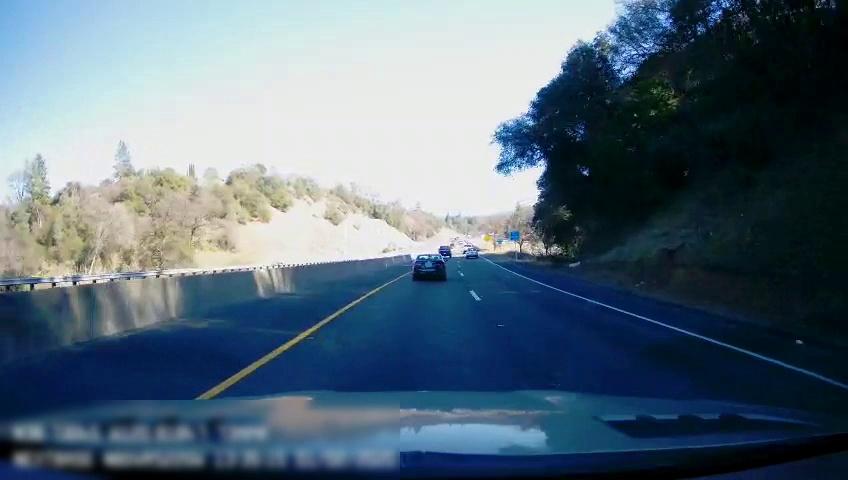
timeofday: Day
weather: Sunny
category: Drivable Space
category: Vehicles | Car
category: Vehicles | Truck
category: Vehicles | Car
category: Vehicles | Truck
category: Vehicles | SUV
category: Lanes | Current Lane
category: Lanes | Current Lane
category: Lanes | Alternate Lane
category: Traffic | Signs